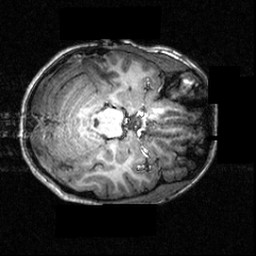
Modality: T1w
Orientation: axial
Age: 18
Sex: female
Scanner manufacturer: siemens
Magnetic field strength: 3.951 T
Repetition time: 1.5 s
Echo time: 0.00335 s